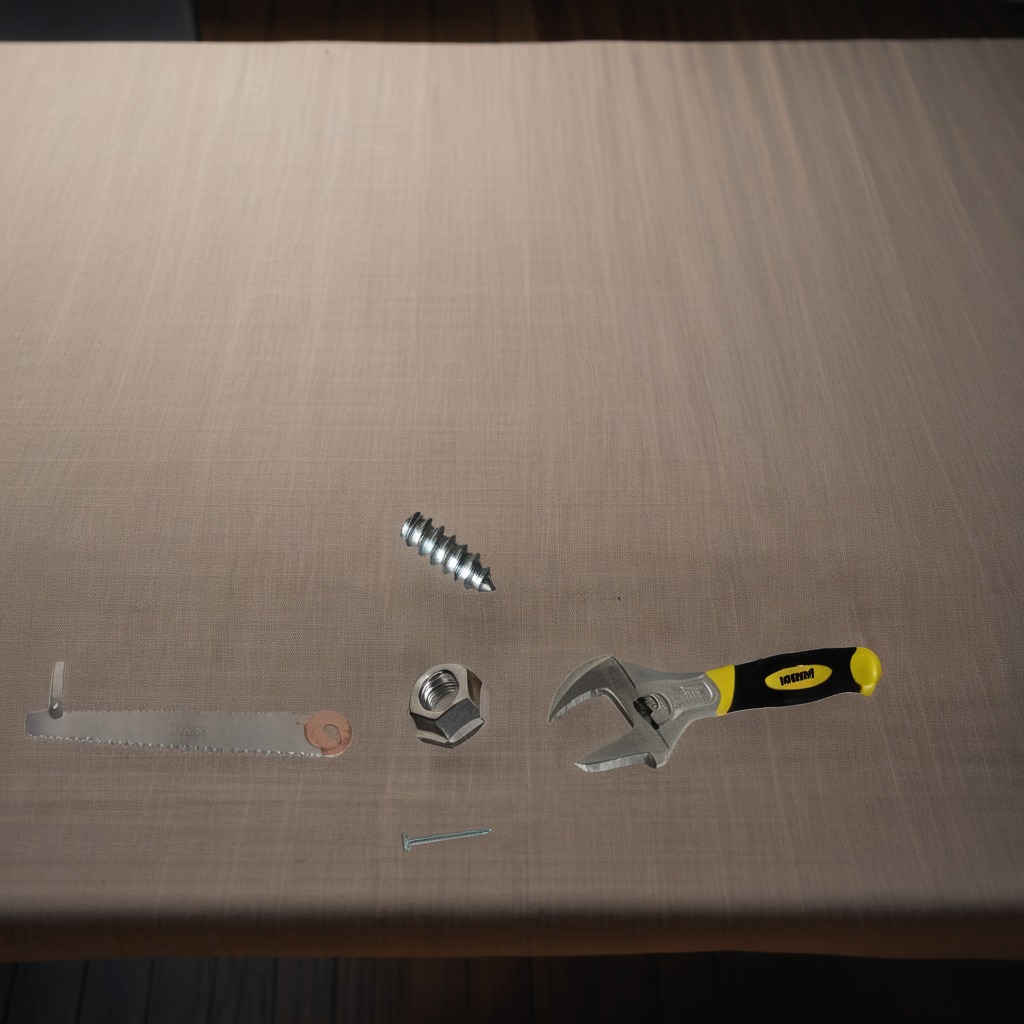
A metal machine screw, an iron nail, a handheld metal saw, a metal nut, and a wrench are lying on a clean wooden table inside a workshop at night.